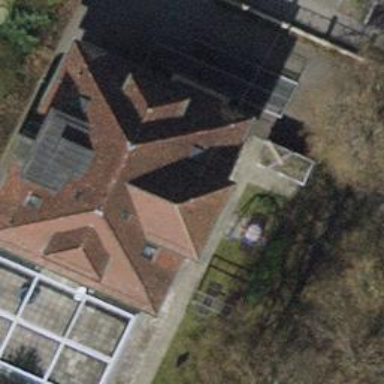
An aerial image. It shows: School.